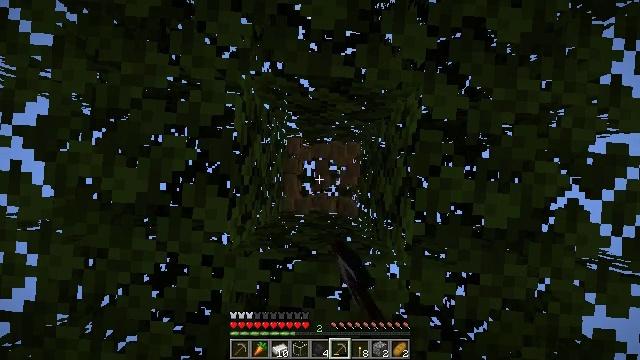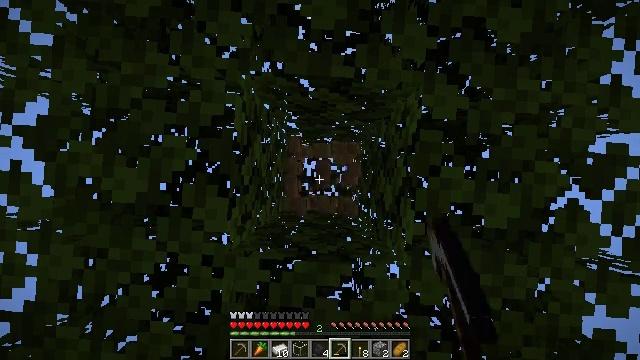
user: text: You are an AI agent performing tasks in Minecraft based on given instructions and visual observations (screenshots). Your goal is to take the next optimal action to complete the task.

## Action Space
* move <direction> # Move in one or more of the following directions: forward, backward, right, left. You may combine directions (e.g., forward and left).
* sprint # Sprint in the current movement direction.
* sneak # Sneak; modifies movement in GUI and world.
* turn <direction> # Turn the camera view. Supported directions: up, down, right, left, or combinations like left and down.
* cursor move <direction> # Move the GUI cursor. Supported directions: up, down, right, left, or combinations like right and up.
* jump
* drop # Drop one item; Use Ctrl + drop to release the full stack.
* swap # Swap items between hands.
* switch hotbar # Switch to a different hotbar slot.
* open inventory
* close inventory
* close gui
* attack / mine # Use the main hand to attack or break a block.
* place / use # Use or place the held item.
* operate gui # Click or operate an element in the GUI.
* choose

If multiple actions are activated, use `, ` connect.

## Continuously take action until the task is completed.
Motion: motion action
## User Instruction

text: Collect oak log for crafting.
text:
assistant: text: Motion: attack / mine
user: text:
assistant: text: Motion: attack / mine